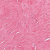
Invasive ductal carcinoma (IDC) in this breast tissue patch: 0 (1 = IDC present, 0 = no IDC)